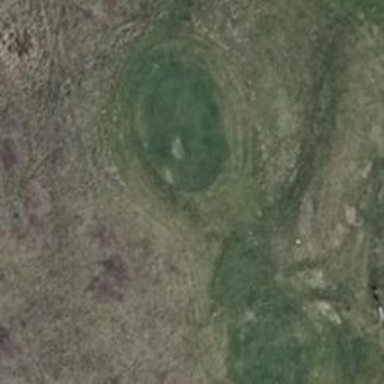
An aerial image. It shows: Golf tee.